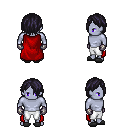
a pixel art fantasy rpg character, male body template, dark elf, purple skin, red cape, white pants, raven bangs hairstyle, metal gloves, gray slippers, four views (front, back, left, right), 2x2 character sprite sheet, small pixel art, hard edges, no anti-aliasing